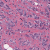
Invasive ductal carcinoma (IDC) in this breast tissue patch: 1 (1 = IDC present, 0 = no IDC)